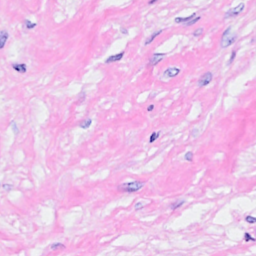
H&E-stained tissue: Breast